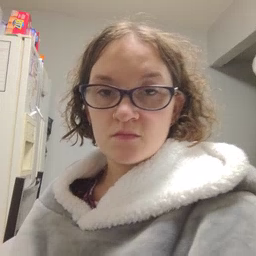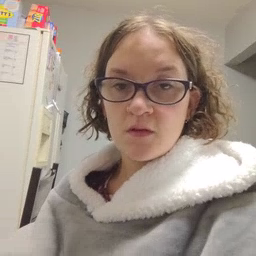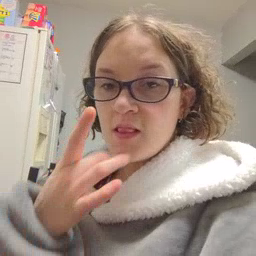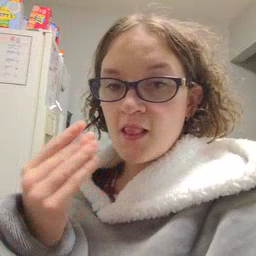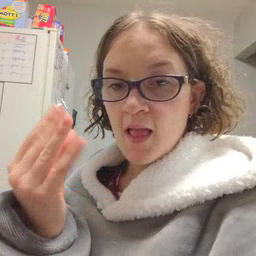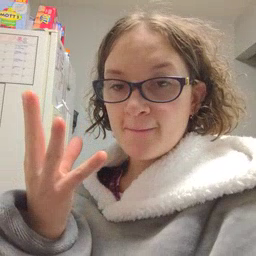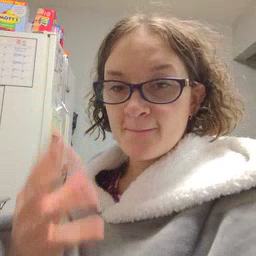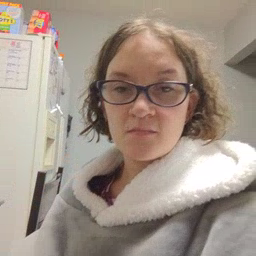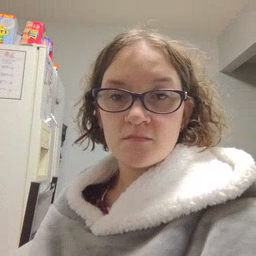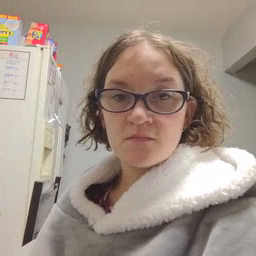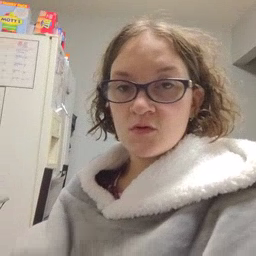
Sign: lamp